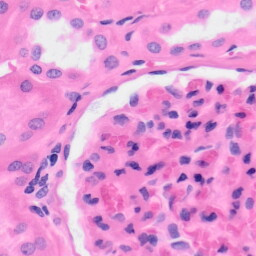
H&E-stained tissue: Kidney